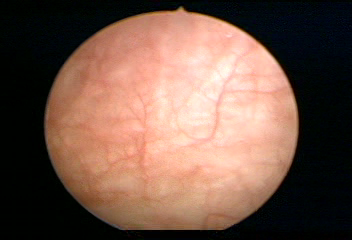
Modality: WLC
Class: Normal mucosa
Bladder cancer association: No